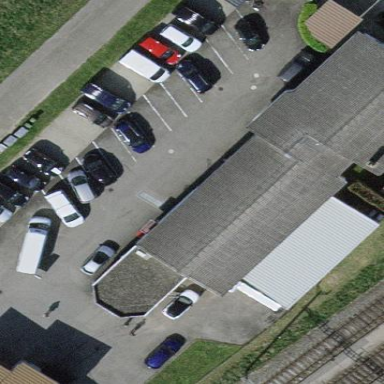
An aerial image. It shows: Industrial building.